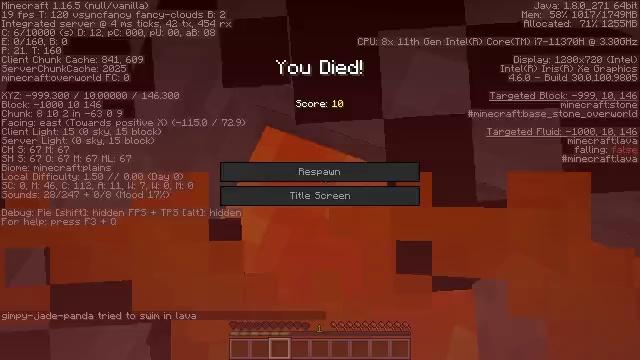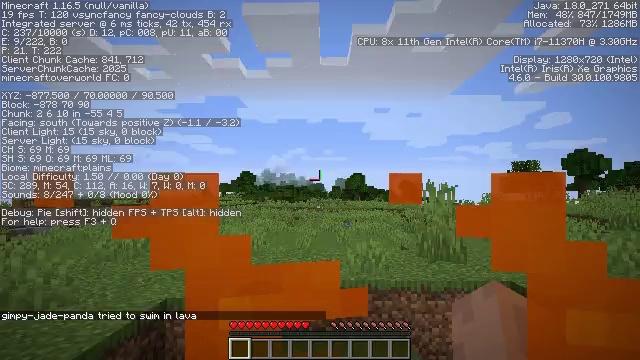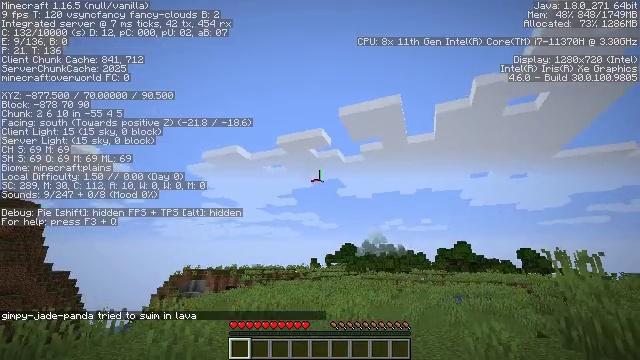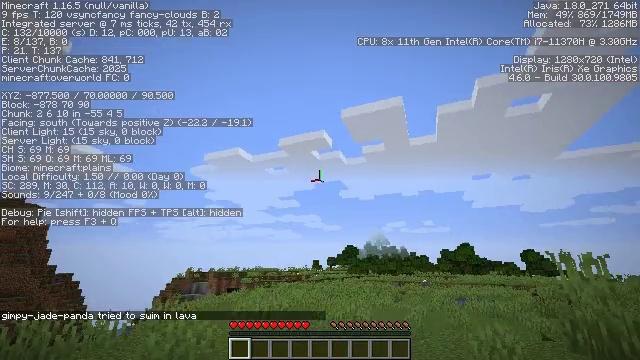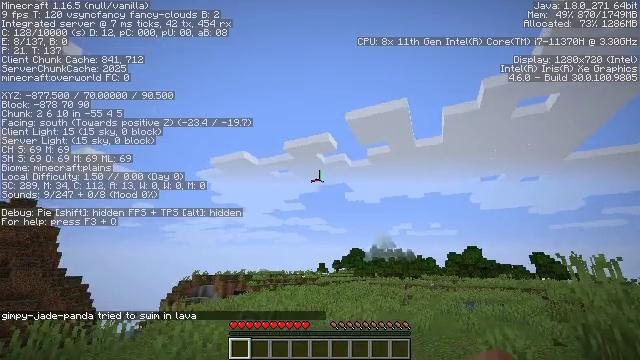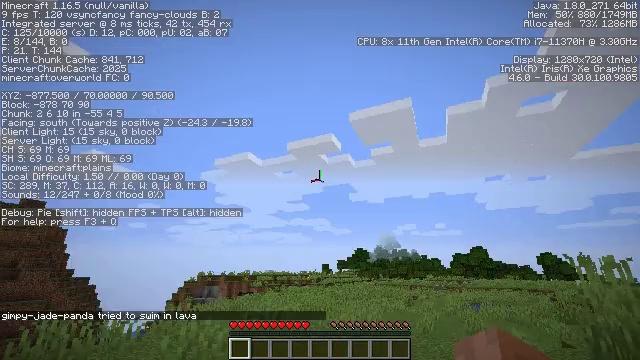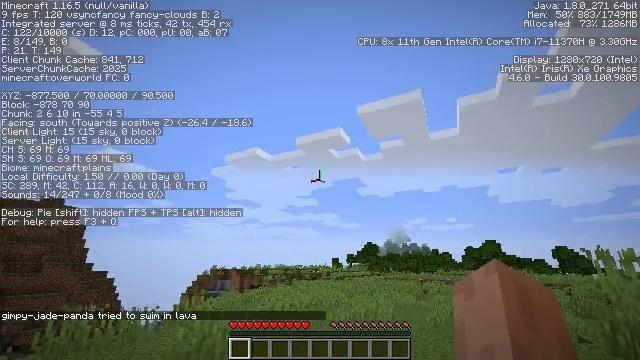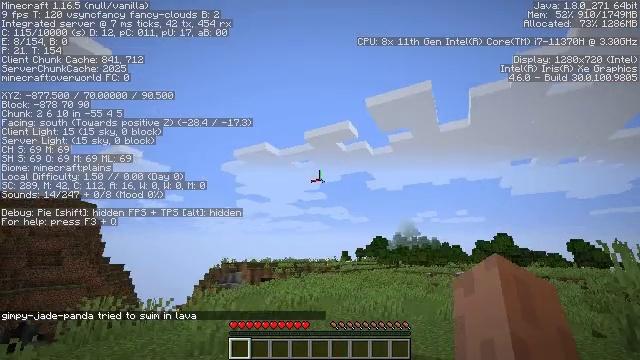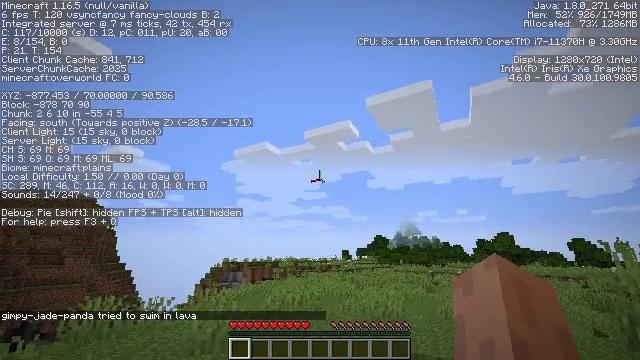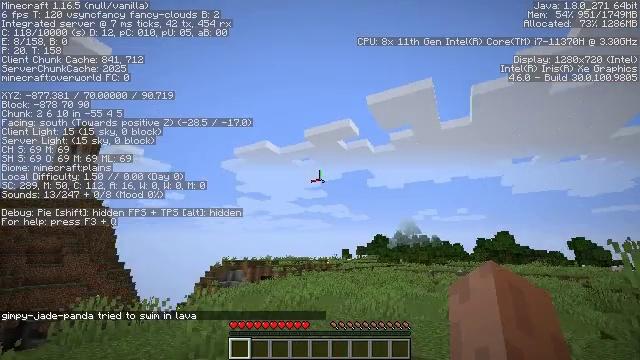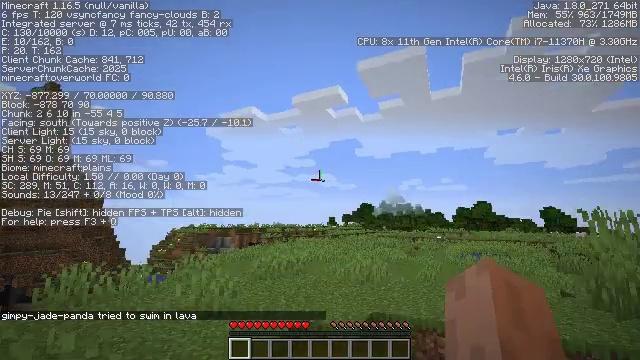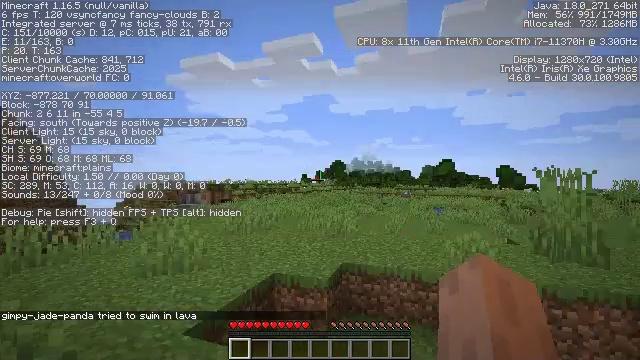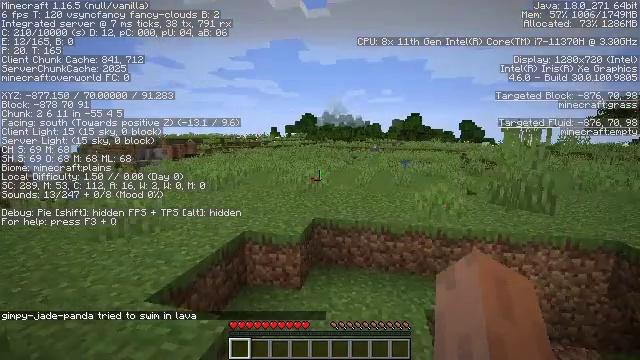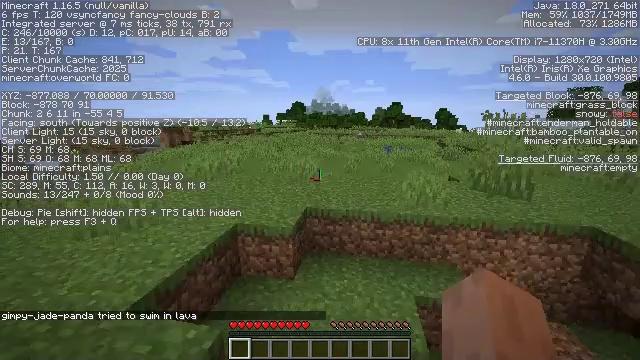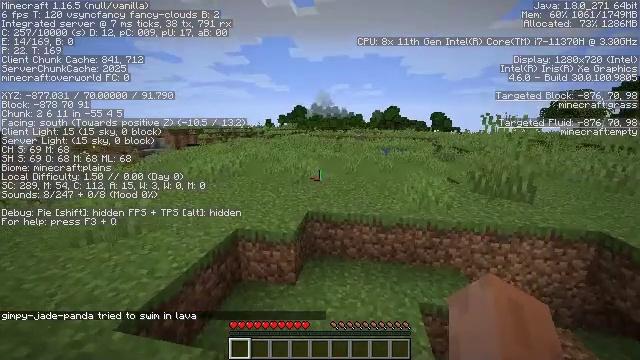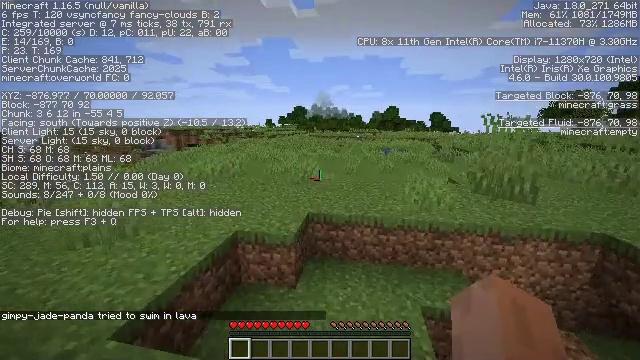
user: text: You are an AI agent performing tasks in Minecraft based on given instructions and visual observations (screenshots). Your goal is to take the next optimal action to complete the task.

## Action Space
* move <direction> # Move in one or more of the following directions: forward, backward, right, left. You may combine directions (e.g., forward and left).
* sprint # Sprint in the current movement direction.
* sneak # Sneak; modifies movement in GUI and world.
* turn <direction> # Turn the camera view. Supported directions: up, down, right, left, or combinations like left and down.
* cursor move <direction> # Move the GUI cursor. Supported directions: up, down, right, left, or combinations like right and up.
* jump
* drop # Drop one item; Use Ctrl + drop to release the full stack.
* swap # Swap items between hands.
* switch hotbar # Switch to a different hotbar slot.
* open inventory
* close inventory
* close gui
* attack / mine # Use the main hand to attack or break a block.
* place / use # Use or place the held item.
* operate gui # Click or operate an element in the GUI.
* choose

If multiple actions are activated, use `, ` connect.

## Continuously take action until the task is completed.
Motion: motion action
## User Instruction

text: Gather oak logs from trees.
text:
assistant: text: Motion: move forward, turn left and up, attack / mine and use / place, jump
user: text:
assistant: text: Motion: turn left and up
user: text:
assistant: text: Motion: no_op
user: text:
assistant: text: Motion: turn left
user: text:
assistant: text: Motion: no_op
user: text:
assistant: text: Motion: turn left and down
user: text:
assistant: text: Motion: turn left and down
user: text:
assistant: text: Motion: move forward
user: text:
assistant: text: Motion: move forward
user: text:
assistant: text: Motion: move forward, turn right and down
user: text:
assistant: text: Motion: move forward, turn right and down
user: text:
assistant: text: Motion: move forward, sprint, turn right and down
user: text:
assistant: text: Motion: move forward, sprint, turn right and down
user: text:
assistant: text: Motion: move forward, sprint
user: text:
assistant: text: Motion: move forward, sprint
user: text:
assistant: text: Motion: move forward, sprint, jump
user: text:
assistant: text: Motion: move forward, sprint, jump
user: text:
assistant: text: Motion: move forward, sprint, jump
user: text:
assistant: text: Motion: move forward, sprint, turn down, jump
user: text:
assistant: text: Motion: move forward, sprint, jump
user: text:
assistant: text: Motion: move forward, sprint, jump
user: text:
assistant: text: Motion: move forward, sprint, jump
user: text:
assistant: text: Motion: move forward, sprint, jump
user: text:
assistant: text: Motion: move forward, sprint, jump
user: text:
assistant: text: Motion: move forward, sprint, jump
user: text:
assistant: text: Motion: move forward, sprint, jump
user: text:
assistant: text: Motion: move forward, sprint, jump
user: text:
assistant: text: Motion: move forward, sprint, jump
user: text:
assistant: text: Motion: move forward, sprint, jump
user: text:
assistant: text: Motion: move forward, sprint, jump